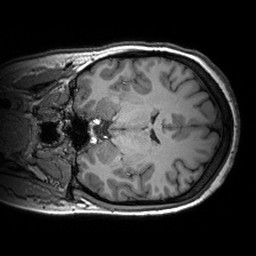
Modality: T1w
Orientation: coronal
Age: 31
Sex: female
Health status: healthy
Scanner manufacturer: siemens
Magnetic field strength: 3 T
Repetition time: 2.53 s
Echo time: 0.00288 s